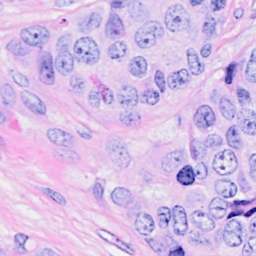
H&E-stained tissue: Breast